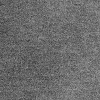
Atmospheric dust classification: dusty